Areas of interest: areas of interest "Sport and cultural"
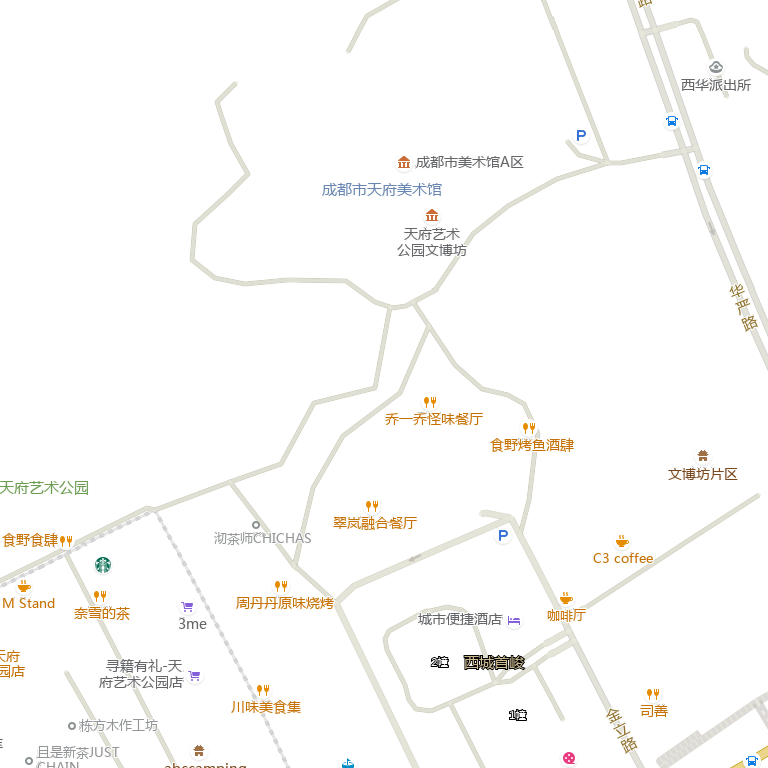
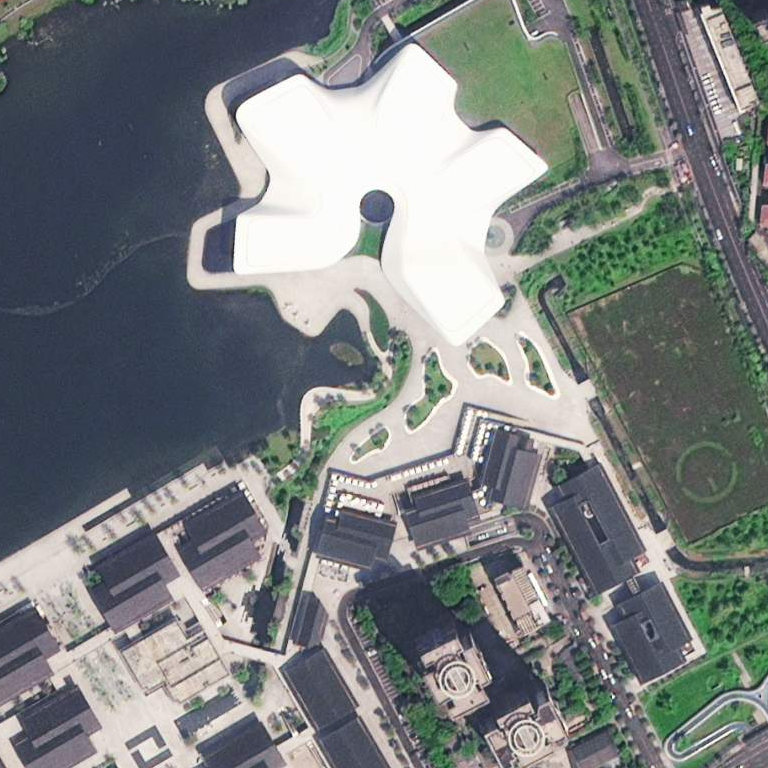